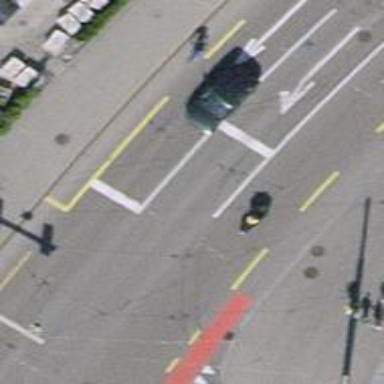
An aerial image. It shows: Asphalt road with primary designation. There is designated lane for cycling and trolley wires are present.